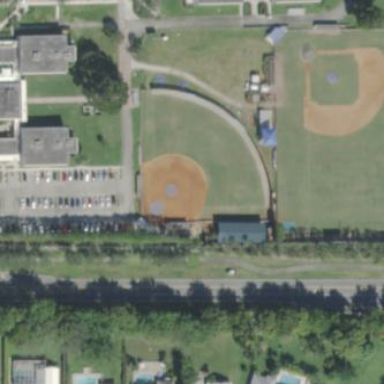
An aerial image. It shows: Baseball pitch for leisure land activities.